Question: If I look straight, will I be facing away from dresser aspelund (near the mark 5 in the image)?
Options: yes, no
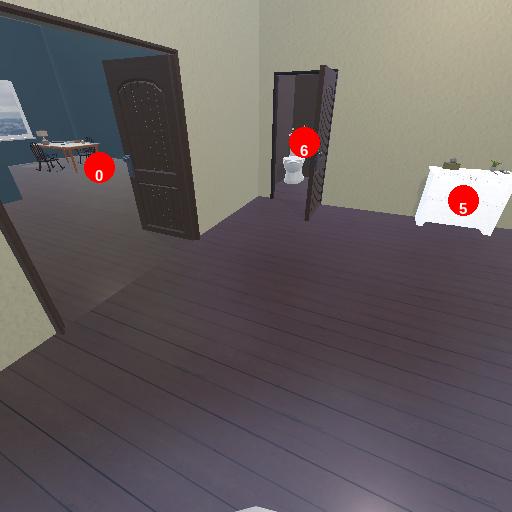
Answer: yes